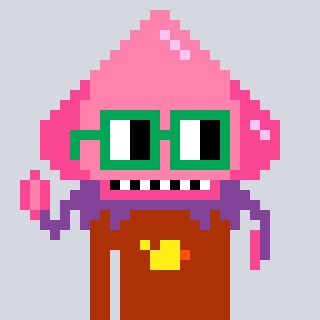
a pixel art character with square green glasses, a squid-shaped head and a hotbrown-colored body on a cool background